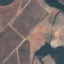
Land use / land cover: PermanentCrop